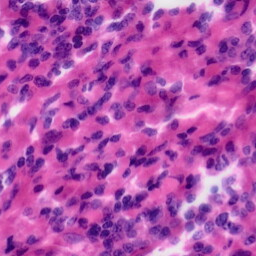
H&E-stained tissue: Tonsil